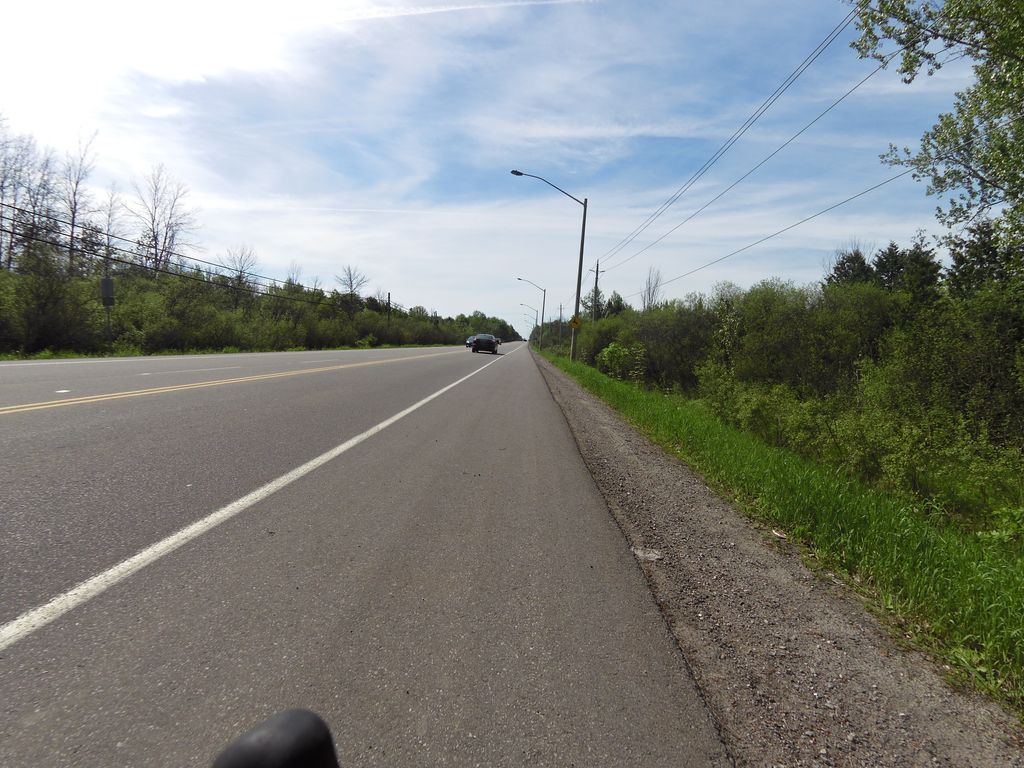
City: ottawa-gatineau